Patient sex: M
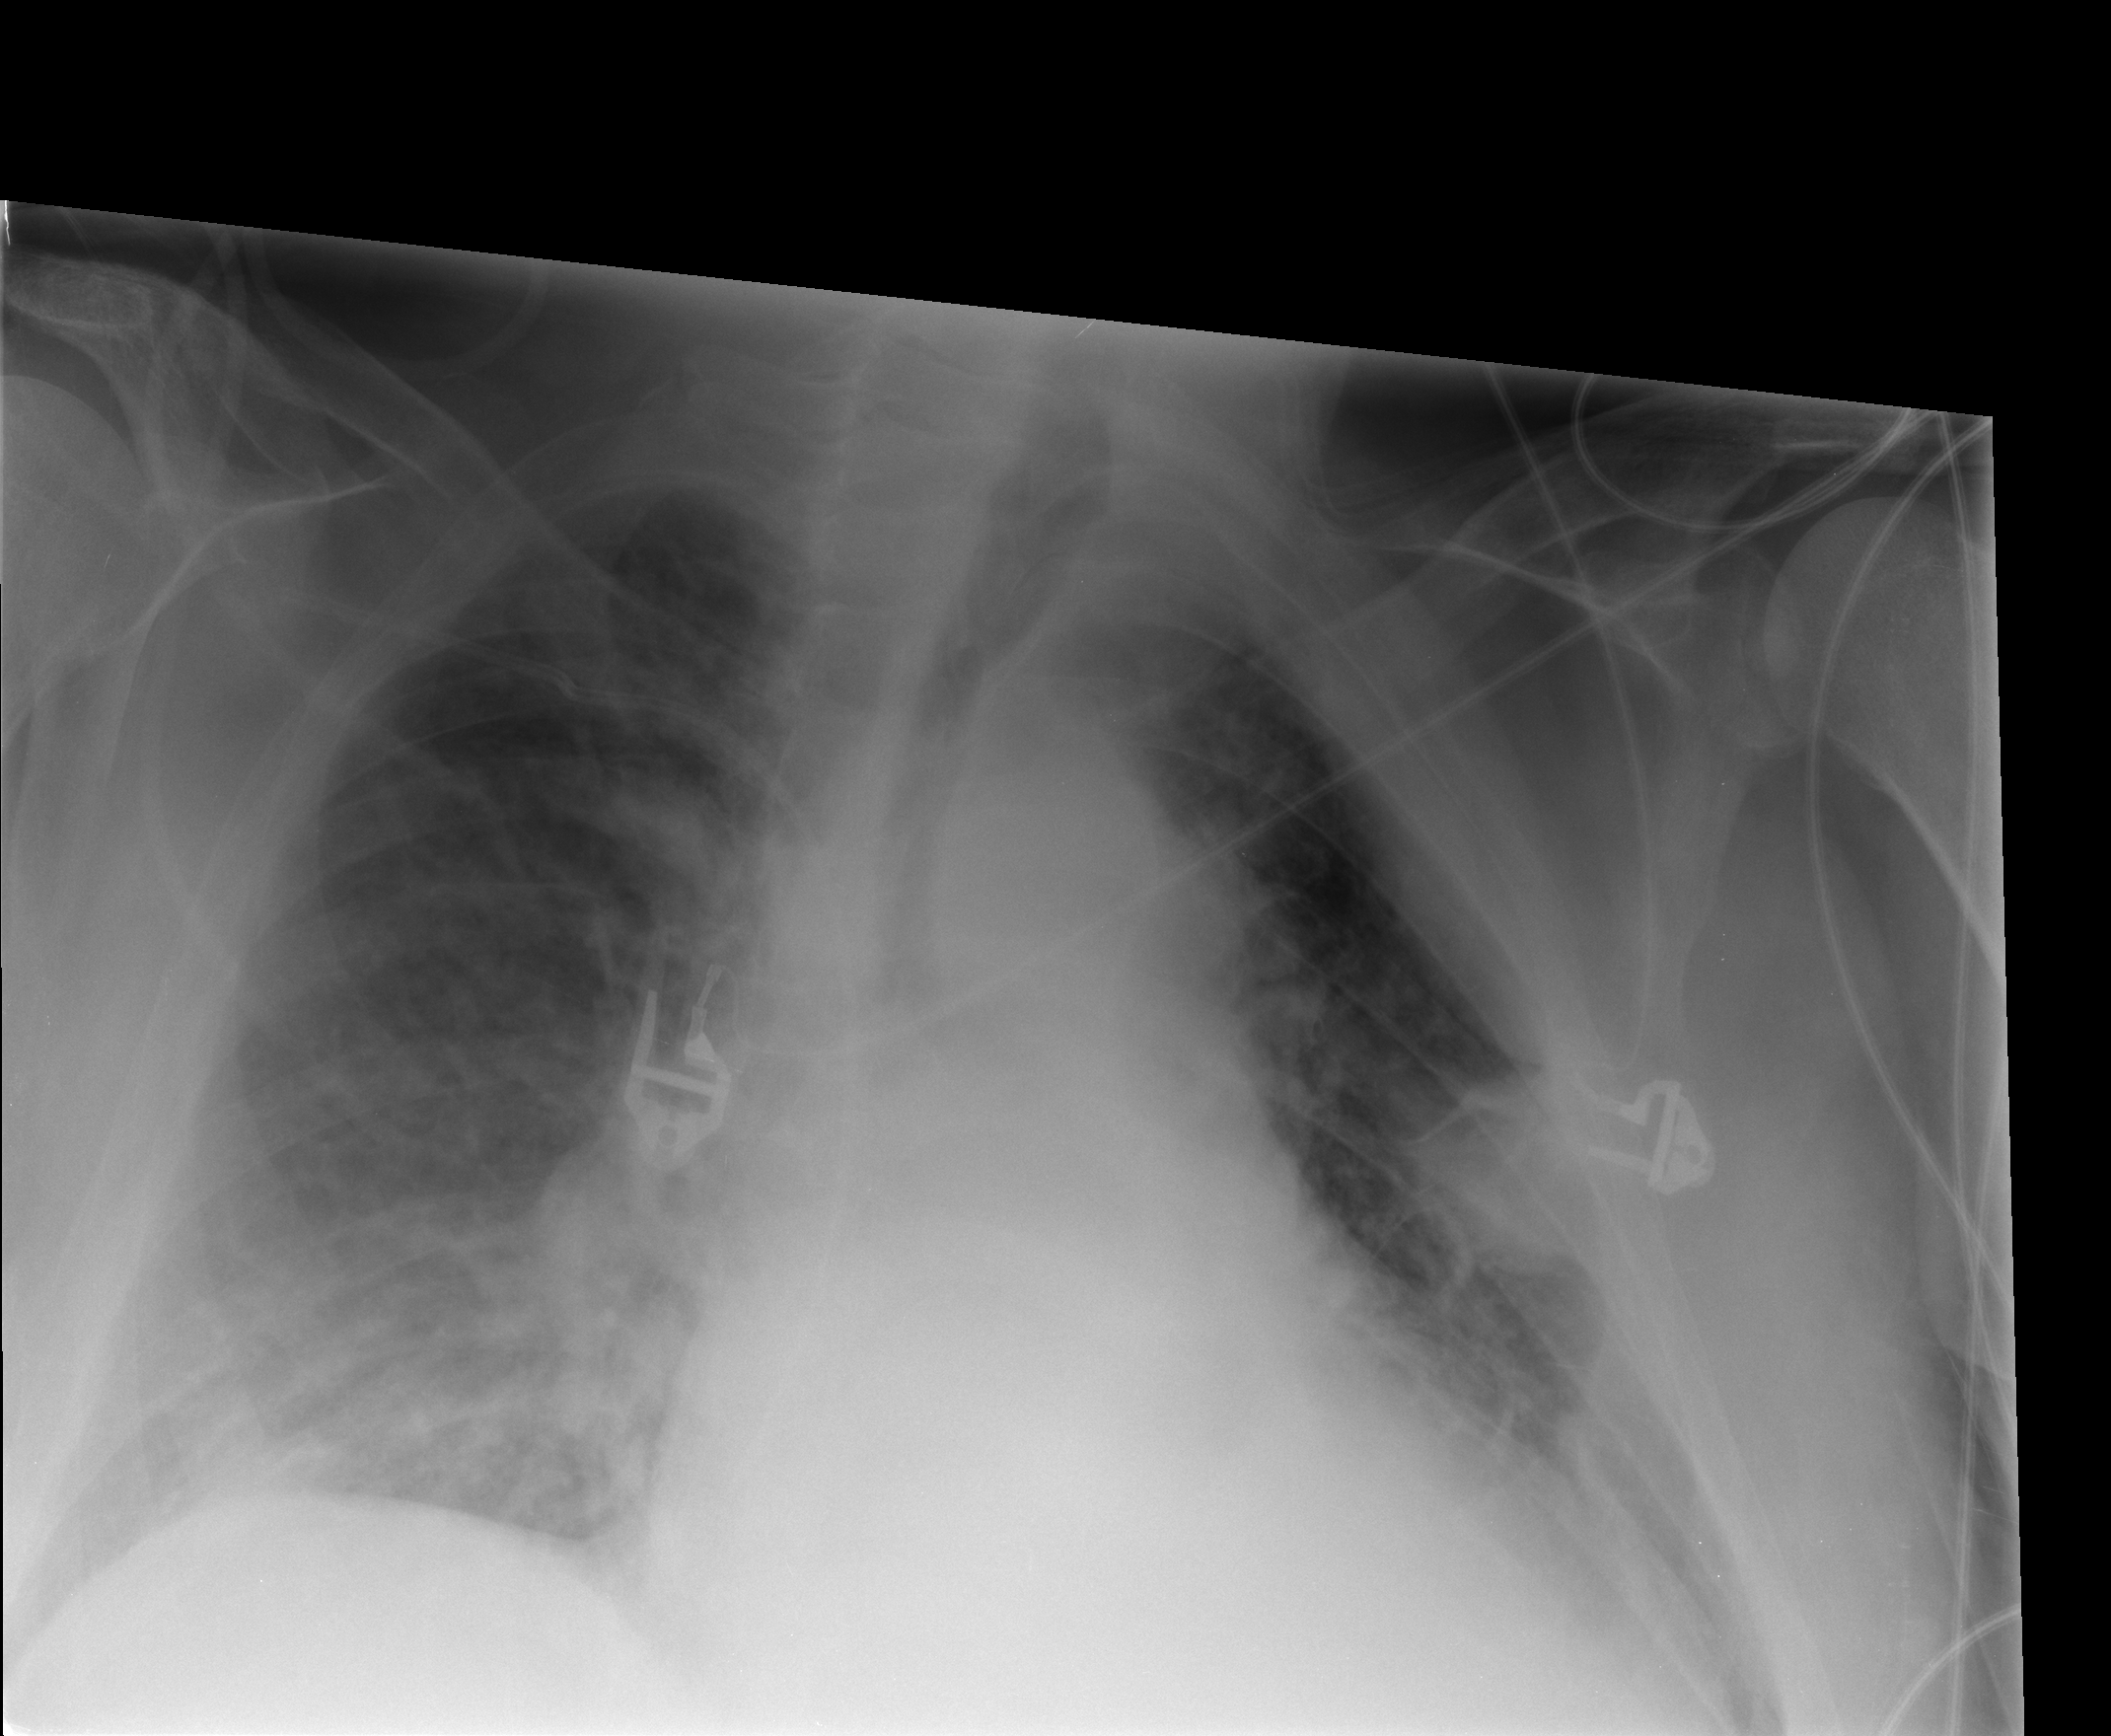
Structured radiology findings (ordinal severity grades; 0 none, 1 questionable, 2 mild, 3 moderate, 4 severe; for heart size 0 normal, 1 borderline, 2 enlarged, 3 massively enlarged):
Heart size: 2
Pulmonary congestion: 2
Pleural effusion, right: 0
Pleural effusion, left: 1
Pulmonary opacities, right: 1
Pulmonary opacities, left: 2
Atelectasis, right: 2
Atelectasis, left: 2